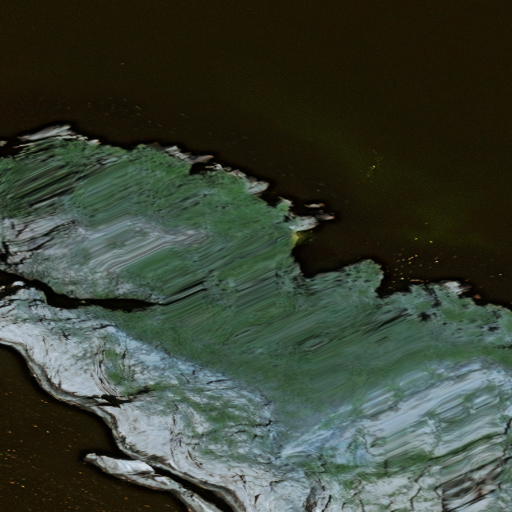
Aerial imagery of island in Alaska named Twins containing only unknown